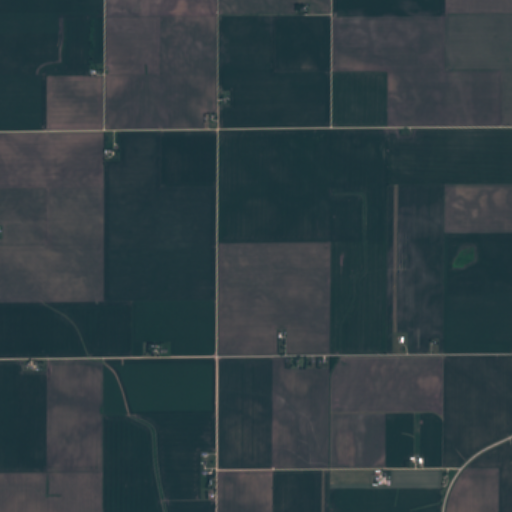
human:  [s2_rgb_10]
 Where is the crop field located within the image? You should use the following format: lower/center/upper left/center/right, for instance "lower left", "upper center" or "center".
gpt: The crop field is located in the upper left of the image.
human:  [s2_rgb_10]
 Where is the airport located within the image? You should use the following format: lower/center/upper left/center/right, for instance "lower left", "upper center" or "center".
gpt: There is no airport in the image.